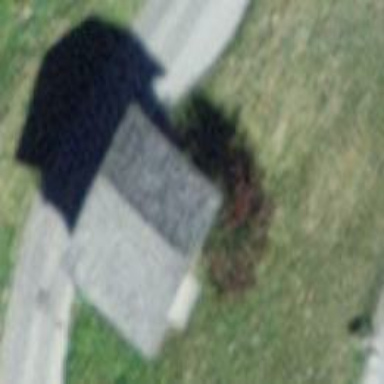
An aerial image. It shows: Building with tiled roof.